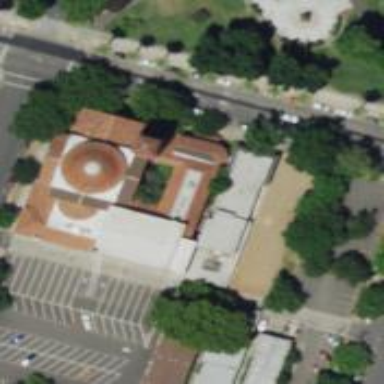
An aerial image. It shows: Building that serves as place of worship.